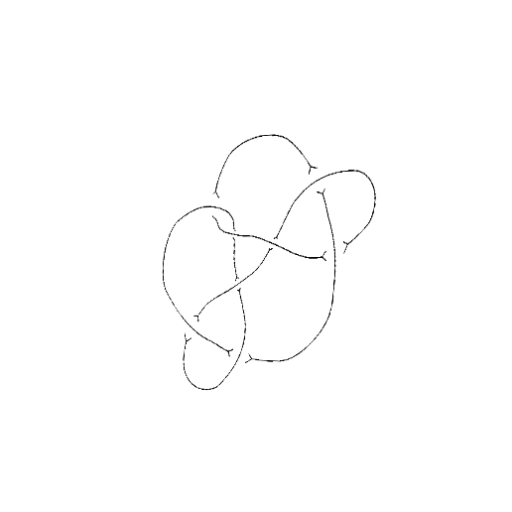
Crossing number: 8